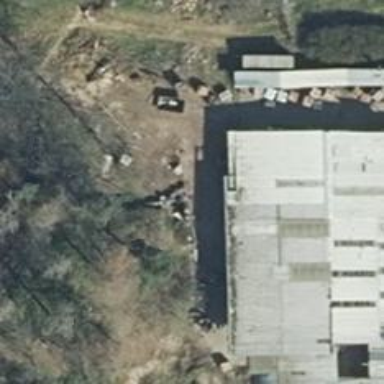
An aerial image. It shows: Industrial building.